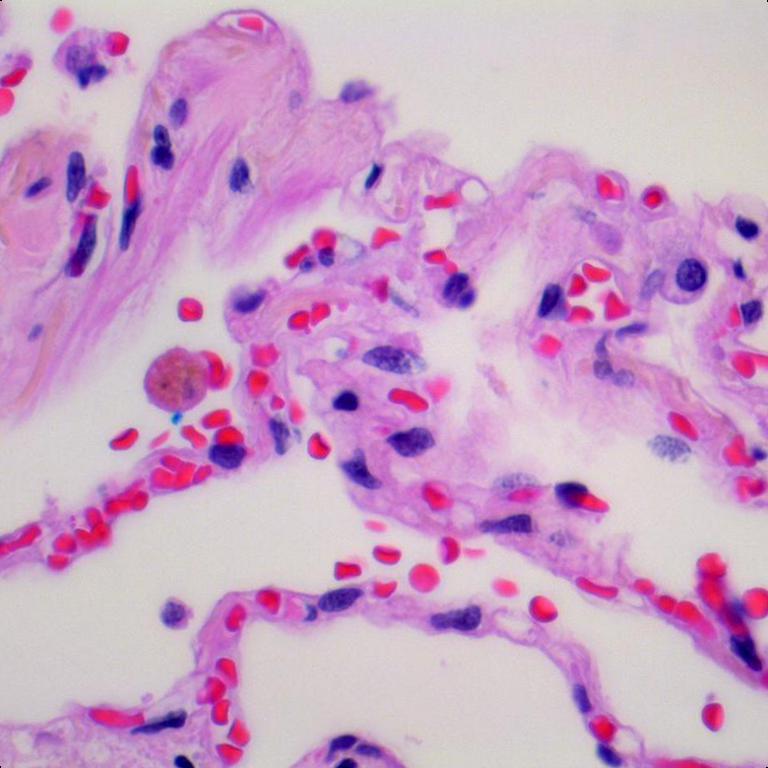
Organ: lung
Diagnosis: benign